Aerial crown-view tile of a tropical tree (Barro Colorado Island, Panama), acquired 20250512:
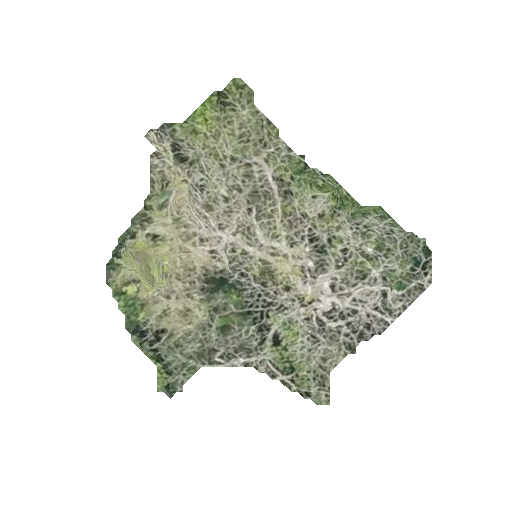
Species: Tabebuia rosea
GBIF accepted scientific name: Tabebuia rosea
Crown area: 90.455 m²